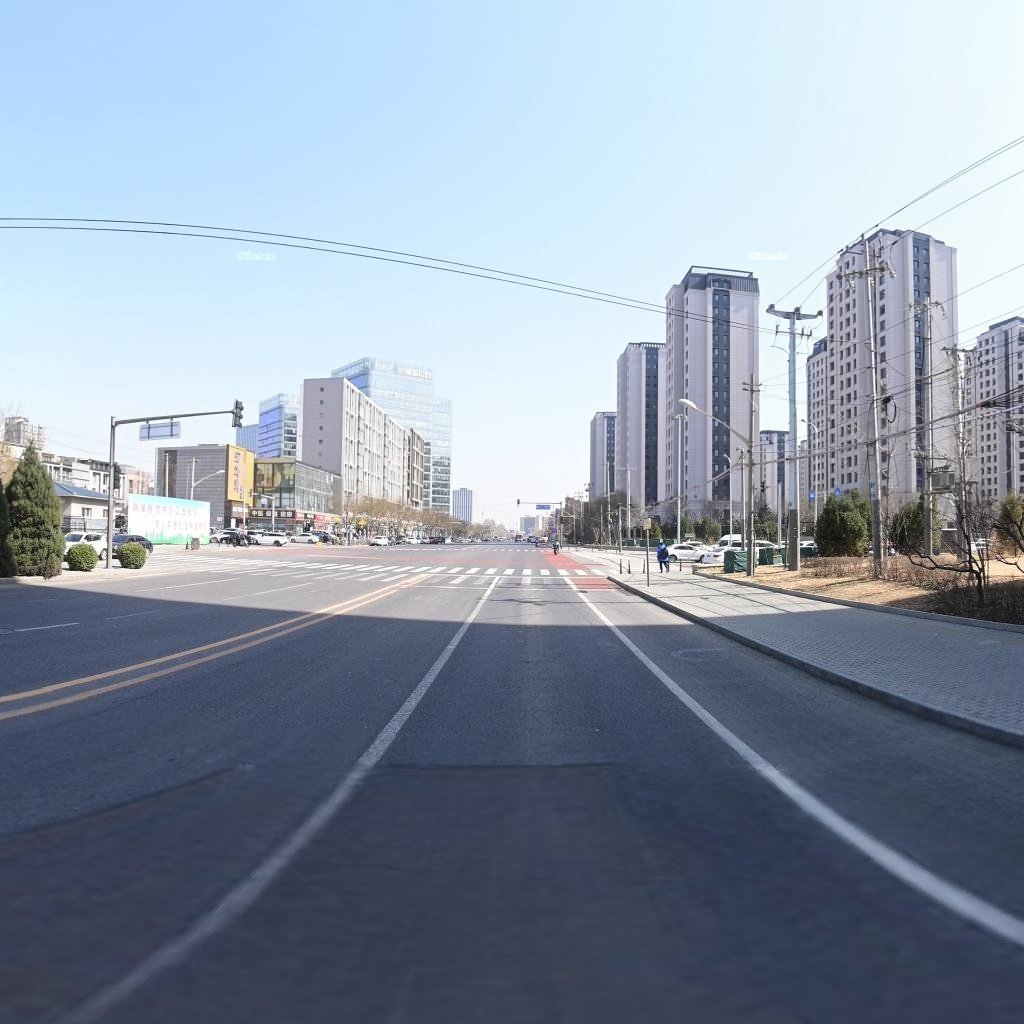
Region: Chaoyang
Road damage annotations: longitudinal crack